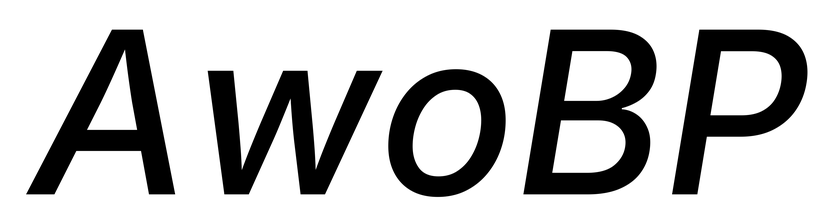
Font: Inter-Italic_Medium_Italic